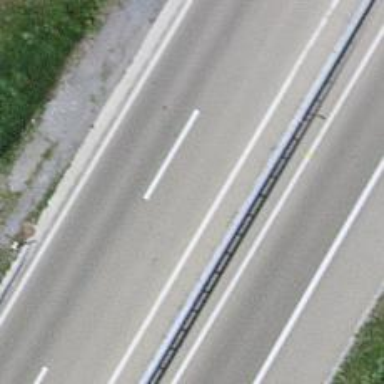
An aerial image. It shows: Asphalt motorway.